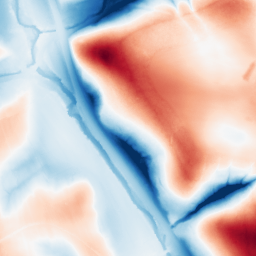
Category: classical
Decomposition family: uniform
Decomposition parameters: size: 100
Upsampling method: cubic_catmull_rom
Upsampling parameters: scale: 8
Upsampling scale: 8